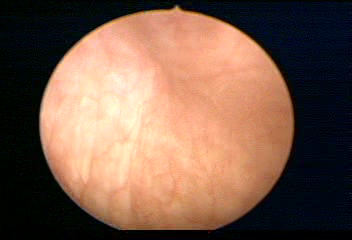
Modality: WLC
Class: Normal mucosa
Bladder cancer association: No